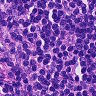
Metastatic tissue present: no